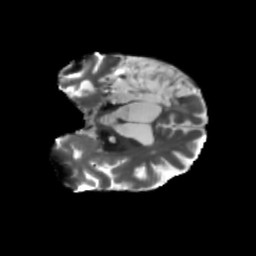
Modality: T2w
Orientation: coronal
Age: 64
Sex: male
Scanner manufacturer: siemens
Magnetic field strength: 3 T
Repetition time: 5.47 s
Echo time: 0.0854 s